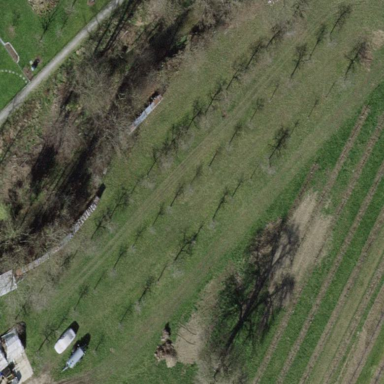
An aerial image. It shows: Orchard.